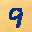
Label: 9